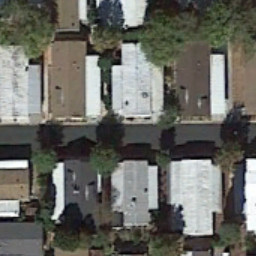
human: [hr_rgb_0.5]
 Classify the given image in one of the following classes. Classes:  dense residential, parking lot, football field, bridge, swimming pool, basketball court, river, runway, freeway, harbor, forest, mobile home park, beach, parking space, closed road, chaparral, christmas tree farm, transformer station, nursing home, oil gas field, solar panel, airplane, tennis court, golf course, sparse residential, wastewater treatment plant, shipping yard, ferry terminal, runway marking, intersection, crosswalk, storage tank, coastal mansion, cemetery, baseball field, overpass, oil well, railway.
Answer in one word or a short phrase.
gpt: mobile home park